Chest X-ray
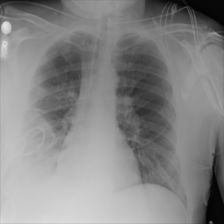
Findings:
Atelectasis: negative
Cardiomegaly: negative
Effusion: negative
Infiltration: negative
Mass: negative
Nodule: negative
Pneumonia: negative
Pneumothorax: negative
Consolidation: negative
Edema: negative
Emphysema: negative
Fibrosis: negative
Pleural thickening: negative
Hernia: negative